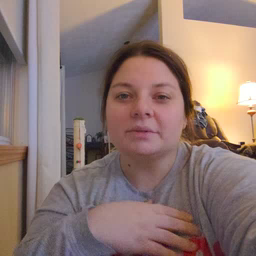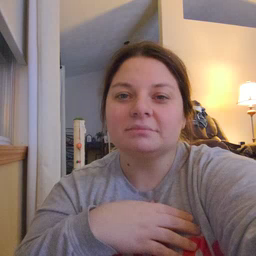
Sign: zipper